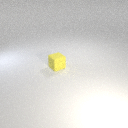
small yellow rubber cube